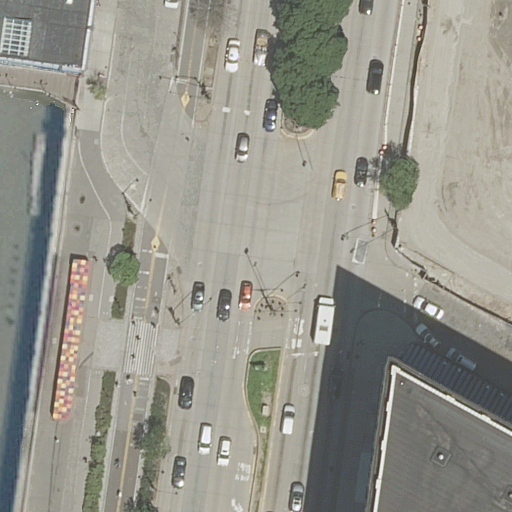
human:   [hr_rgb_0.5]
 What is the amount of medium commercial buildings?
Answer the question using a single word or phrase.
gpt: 0

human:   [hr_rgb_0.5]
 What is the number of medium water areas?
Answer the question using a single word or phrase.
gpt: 0

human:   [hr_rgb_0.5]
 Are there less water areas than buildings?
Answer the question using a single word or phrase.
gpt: yes

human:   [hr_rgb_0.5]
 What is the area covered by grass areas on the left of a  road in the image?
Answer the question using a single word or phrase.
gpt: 570m2

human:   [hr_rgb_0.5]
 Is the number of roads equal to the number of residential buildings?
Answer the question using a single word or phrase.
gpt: no

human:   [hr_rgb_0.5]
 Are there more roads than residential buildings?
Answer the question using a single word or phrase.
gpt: yes

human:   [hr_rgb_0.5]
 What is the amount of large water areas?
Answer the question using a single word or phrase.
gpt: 1

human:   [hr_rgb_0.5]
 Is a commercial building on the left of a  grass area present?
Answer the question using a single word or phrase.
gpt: no

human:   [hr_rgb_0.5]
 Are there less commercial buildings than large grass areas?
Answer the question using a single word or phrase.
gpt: no

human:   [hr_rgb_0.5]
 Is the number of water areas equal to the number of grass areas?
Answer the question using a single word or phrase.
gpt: no

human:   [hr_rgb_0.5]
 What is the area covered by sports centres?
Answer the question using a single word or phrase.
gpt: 7790m2

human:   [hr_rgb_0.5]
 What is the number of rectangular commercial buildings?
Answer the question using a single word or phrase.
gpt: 0

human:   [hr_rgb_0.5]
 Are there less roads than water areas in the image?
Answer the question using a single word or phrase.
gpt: no

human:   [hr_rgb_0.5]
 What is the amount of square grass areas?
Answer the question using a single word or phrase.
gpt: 0

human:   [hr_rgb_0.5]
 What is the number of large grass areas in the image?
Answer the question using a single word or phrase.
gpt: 0

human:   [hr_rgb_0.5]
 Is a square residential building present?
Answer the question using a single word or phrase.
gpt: no

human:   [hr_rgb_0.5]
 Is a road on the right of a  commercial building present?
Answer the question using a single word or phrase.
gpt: no

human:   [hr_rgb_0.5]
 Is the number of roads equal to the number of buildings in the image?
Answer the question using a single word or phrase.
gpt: no

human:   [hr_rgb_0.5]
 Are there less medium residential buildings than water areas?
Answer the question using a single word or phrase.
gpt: yes

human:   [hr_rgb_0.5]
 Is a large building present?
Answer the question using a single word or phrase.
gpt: yes

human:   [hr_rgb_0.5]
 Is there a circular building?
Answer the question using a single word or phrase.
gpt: no

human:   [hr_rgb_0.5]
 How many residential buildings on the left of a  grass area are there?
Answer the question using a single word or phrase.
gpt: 1

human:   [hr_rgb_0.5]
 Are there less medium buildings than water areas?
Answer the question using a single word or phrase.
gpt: yes

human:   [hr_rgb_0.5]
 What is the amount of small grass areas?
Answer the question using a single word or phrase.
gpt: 5

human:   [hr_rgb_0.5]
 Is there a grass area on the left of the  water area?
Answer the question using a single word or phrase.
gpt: no

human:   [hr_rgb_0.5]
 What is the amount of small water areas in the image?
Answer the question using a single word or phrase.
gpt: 0

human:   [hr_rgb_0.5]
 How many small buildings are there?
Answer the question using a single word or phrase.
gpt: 0

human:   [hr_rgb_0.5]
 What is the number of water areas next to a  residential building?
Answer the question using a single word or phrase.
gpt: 1

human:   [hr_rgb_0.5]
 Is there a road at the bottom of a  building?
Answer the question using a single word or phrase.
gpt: yes

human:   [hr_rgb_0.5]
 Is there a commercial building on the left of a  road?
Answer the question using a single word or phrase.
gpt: no

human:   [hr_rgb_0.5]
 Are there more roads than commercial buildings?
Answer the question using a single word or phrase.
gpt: yes

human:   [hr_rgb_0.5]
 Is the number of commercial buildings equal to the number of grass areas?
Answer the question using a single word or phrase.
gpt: no

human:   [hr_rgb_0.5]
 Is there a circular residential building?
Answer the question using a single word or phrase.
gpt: no

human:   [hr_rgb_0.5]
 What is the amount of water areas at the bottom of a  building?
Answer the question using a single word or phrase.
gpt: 1

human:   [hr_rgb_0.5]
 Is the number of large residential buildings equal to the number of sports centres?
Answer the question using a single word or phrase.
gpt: no

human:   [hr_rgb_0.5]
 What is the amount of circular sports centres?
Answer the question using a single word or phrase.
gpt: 0